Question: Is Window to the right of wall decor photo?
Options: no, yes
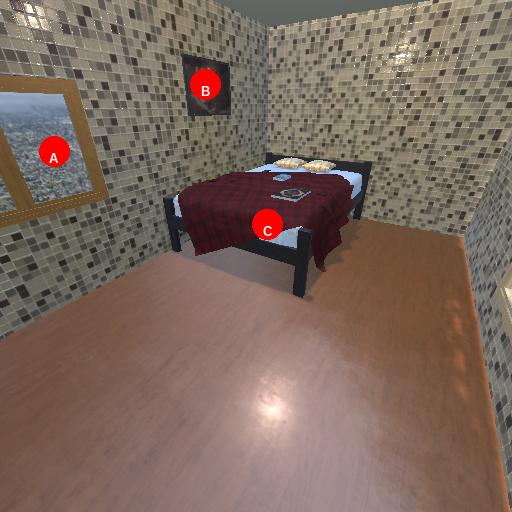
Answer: no